Question: I am having diffculties joining a table in my code. Below you can see my code, I am getting an error on the join 2 table trying to connect my parts table.
'''
if (query.Any()) // Check if REG is in the Database
{
int carID = query.FirstOrDefault().Id;
string carRegg = query.FirstOrDefault().regNo;
string carMake = query.FirstOrDefault().Make;
string carModel = query.FirstOrDefault().Model;
var test = (from a in dbC.Cars
where a.Id == carID
join b in dbC.Services on a.Id equals b.ServiceWrkNo
join c in dbC.PartsUseds on b.ServiceWrkNo equals c.PartsUsedNo
join d in dbC.Parts on c.PartsUsedNo equals d.PartName
select new
{
serviceNum = b.ServiceWrkNo,
PartNo = c.PartsUsedNo,
replacedParts = d.PartName
}).ToList();
'''
the database I created from a model first method is below.

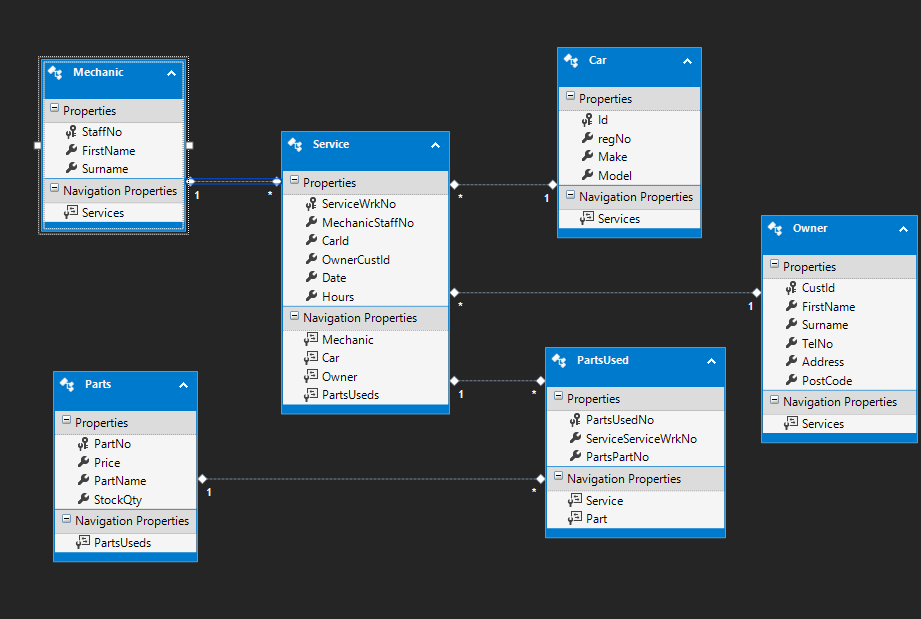
Answer: Your join do seems a little bit off -- could you try the join with the following columns
'''
var test = (from a in dbC.Cars
where a.Id == carID
join b in dbC.Services on a.Id equals b.CarId
join c in dbC.PartsUseds on b.ServiceWrkNo equals c.ServiceServiceWrkNo
join d in dbC.Parts on c.PartsPartNo equals d.PartNo
select new
{
serviceNum = b.ServiceWrkNo,
PartNo = c.PartsUsedNo,
replacedParts = d.PartName
}).ToList();
'''